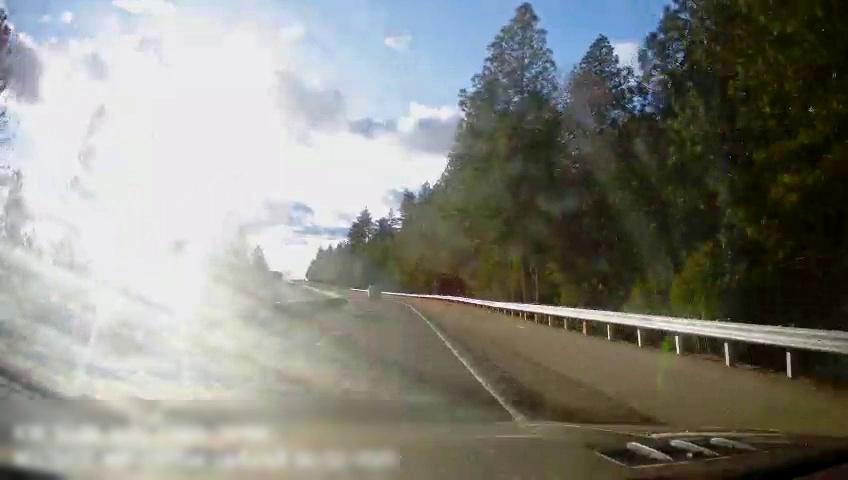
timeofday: Day
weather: Sunny
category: Drivable Space
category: Vehicles | Van
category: Lanes | Current Lane
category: Lanes | Alternate Lane